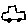
Label: car